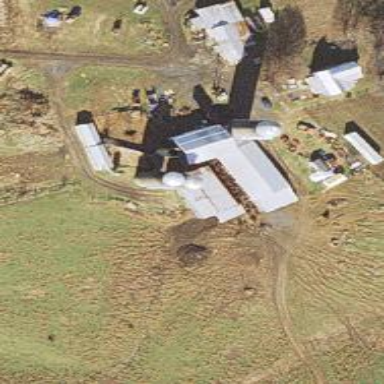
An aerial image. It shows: Silo.